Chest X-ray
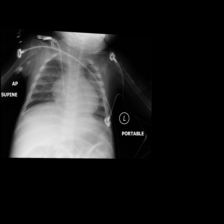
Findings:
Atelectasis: negative
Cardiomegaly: negative
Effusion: negative
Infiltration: negative
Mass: negative
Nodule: negative
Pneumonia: negative
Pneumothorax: negative
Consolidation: negative
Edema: negative
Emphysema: negative
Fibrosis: negative
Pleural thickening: negative
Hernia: negative